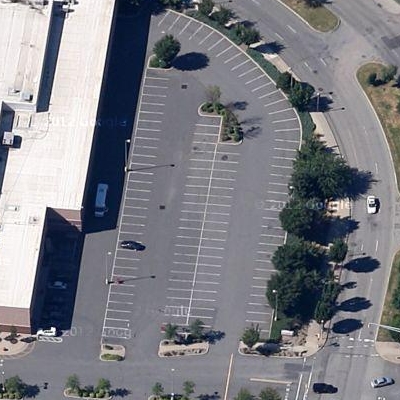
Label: gParking